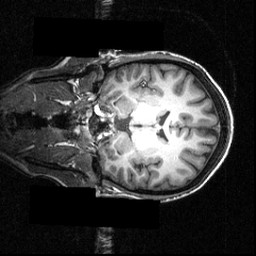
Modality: T1w
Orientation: coronal
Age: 25
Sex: female
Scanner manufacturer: siemens
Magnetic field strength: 3.951 T
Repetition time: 1.5 s
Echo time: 0.00335 s